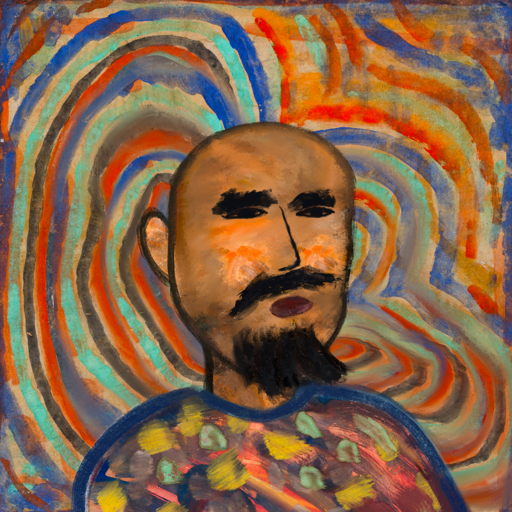
Background: Sisters, Head And Neck Side: Gypsy_Queen, Face Side: Mosgoul, Bust: Mother_And_Son_Mother, Hair Side: Blank, Head Accessory: Blank, Second Necklace: Blank, Necklace: Blank, Baby: Blank